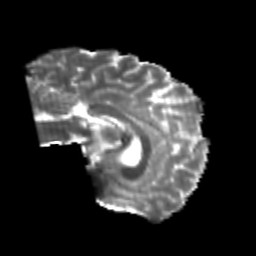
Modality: T2w
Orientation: sagittal
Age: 20
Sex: male
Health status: healthy
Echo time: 0.074 s